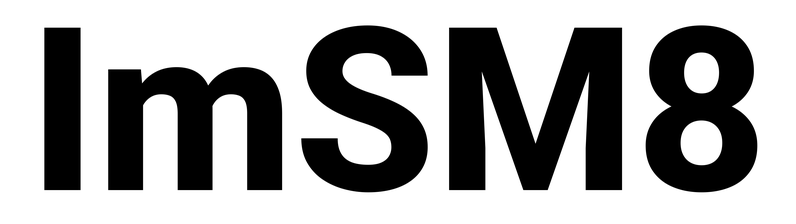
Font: Roboto_ExtraBold